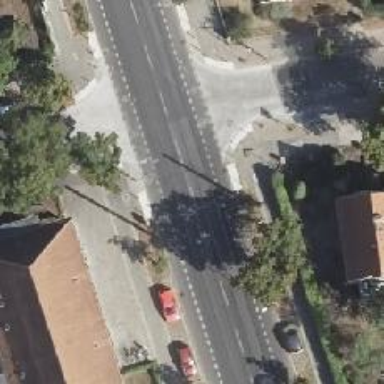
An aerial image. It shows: Unmarked crossing on asphalt footway.